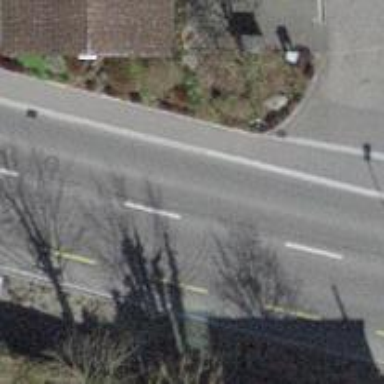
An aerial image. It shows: Primary highway with sidewalks on both sides.